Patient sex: F
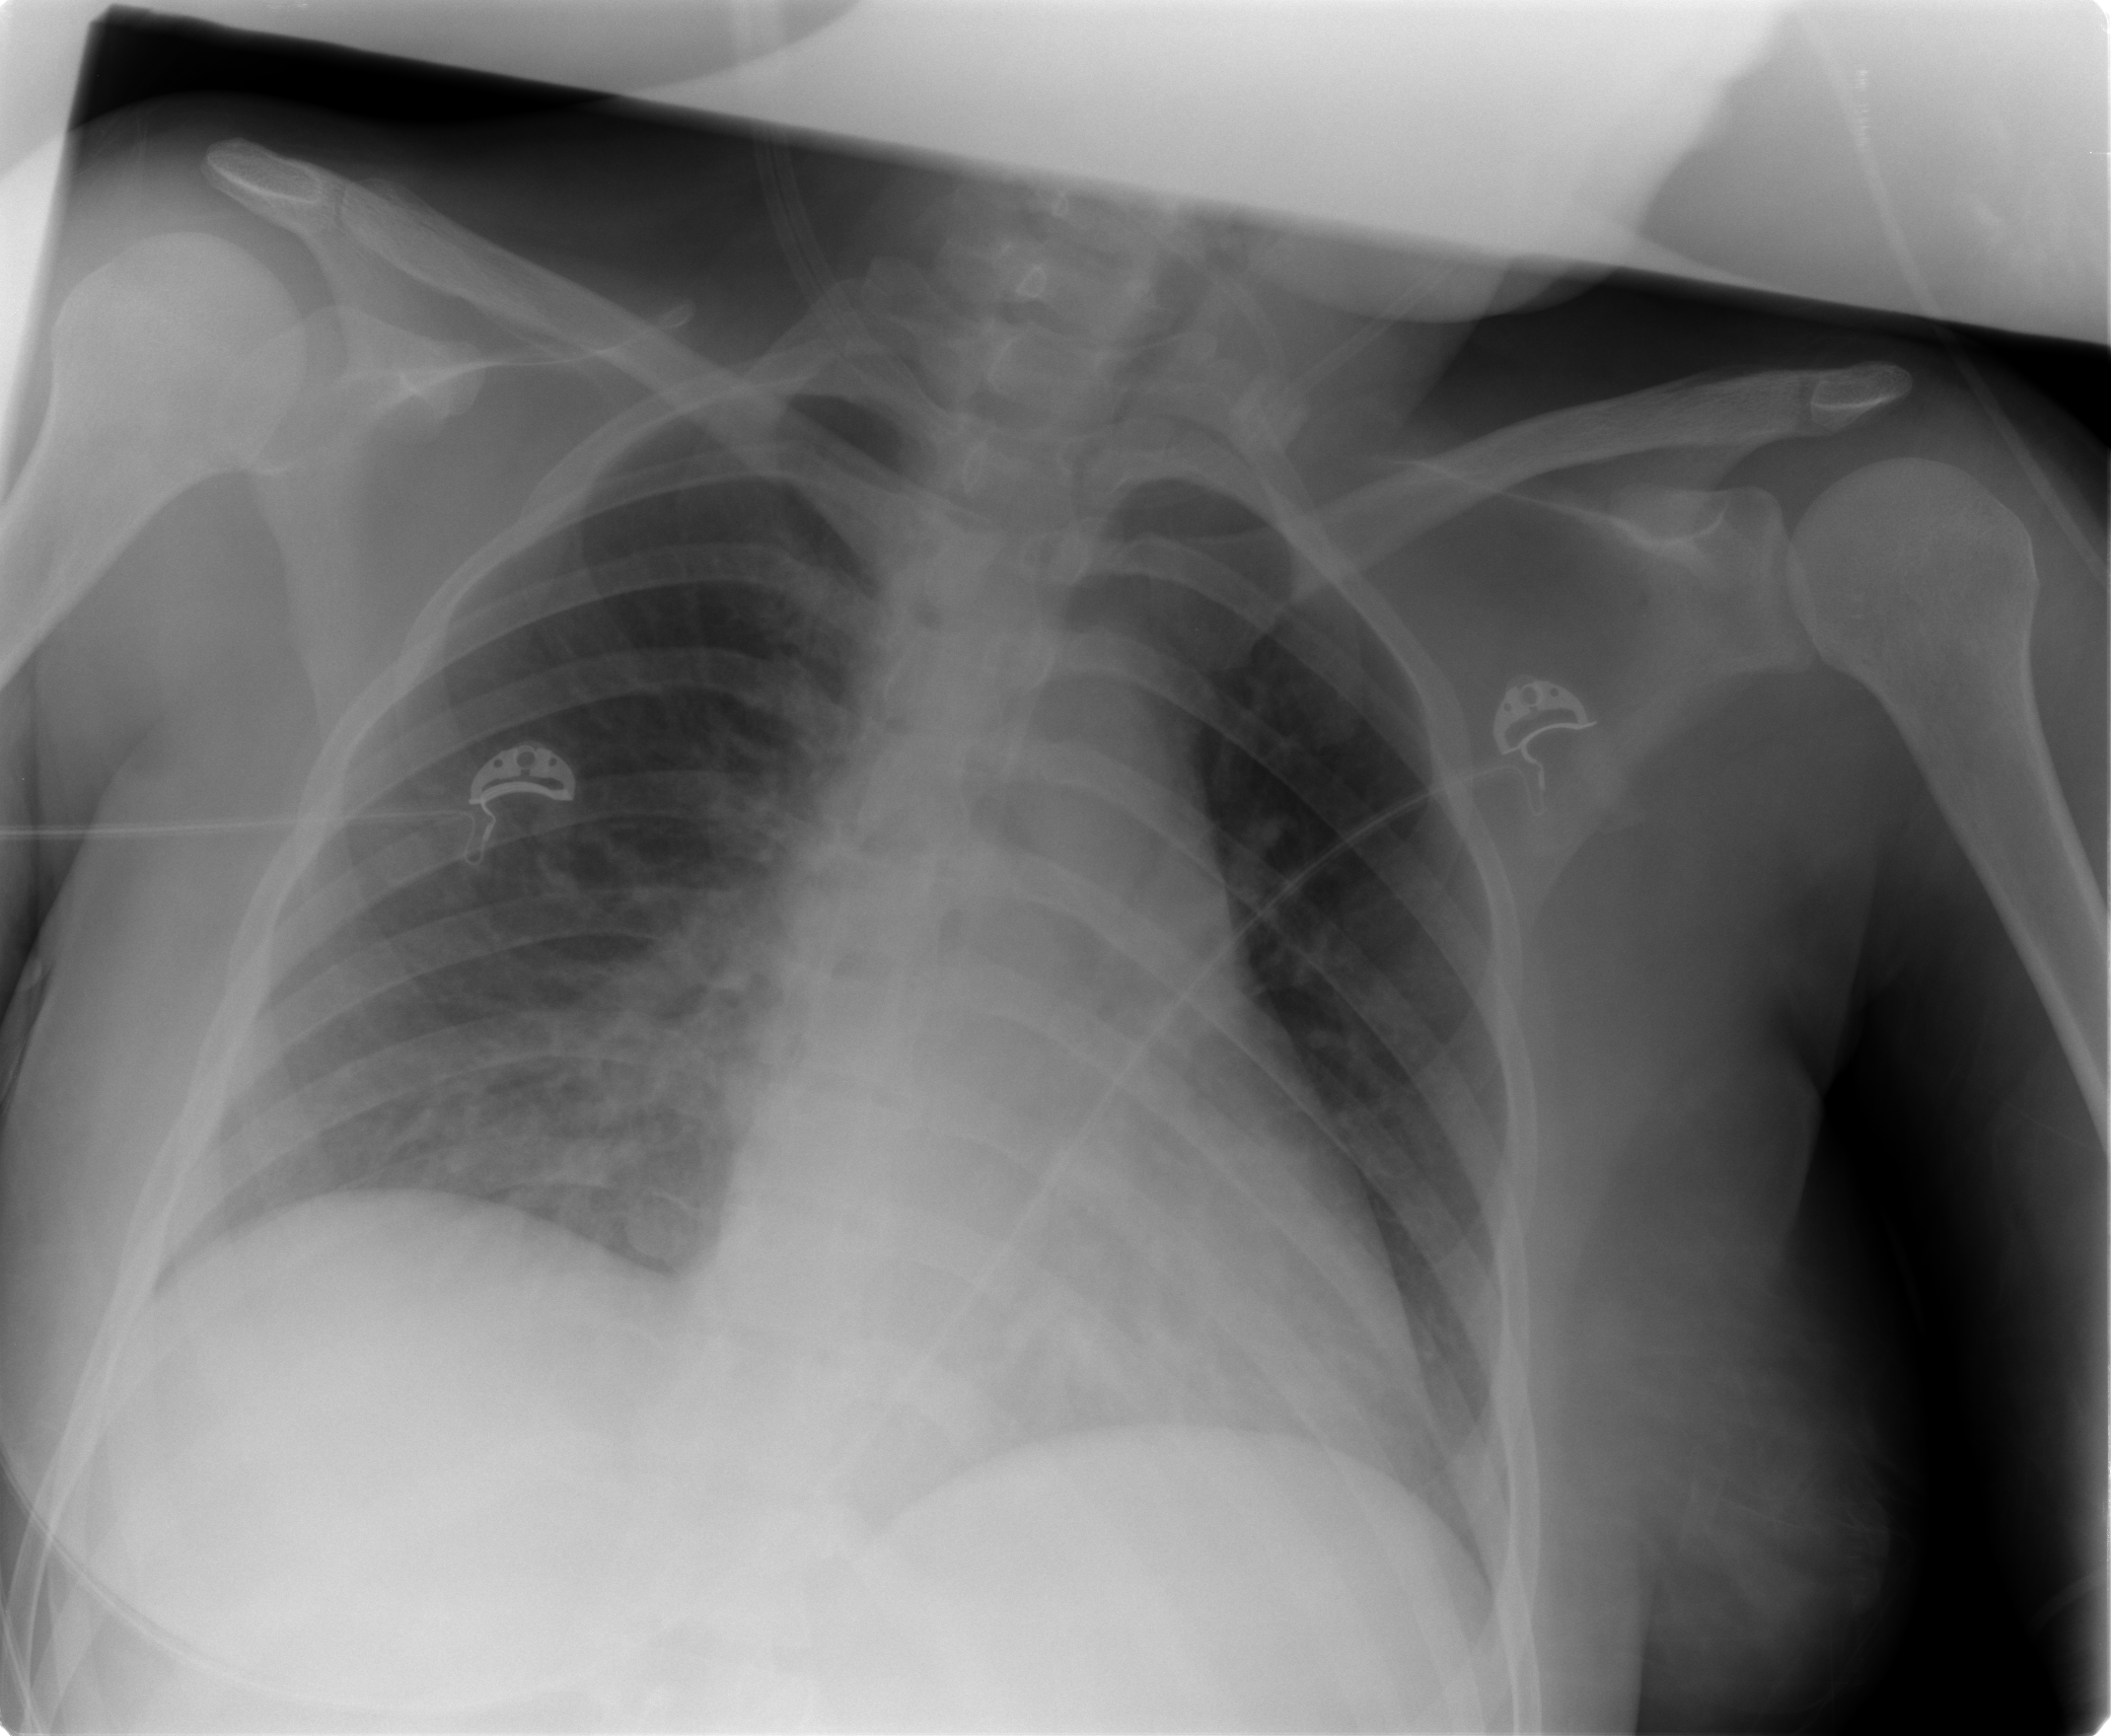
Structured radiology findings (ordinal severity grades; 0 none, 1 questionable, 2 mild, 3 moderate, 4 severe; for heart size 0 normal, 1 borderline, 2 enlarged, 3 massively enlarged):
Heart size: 0
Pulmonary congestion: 0
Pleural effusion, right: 0
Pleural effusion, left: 0
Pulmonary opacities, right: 1
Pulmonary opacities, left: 0
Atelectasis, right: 2
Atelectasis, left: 0